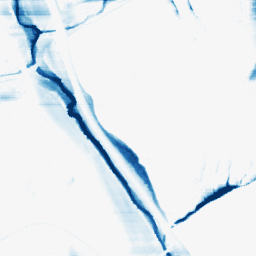
Category: morphological
Decomposition family: morphological_rect
Decomposition parameters: operation: closing
width: 50
height: 3
Upsampling method: quintic
Upsampling parameters: scale: 8
Upsampling scale: 8